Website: lowes
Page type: payment
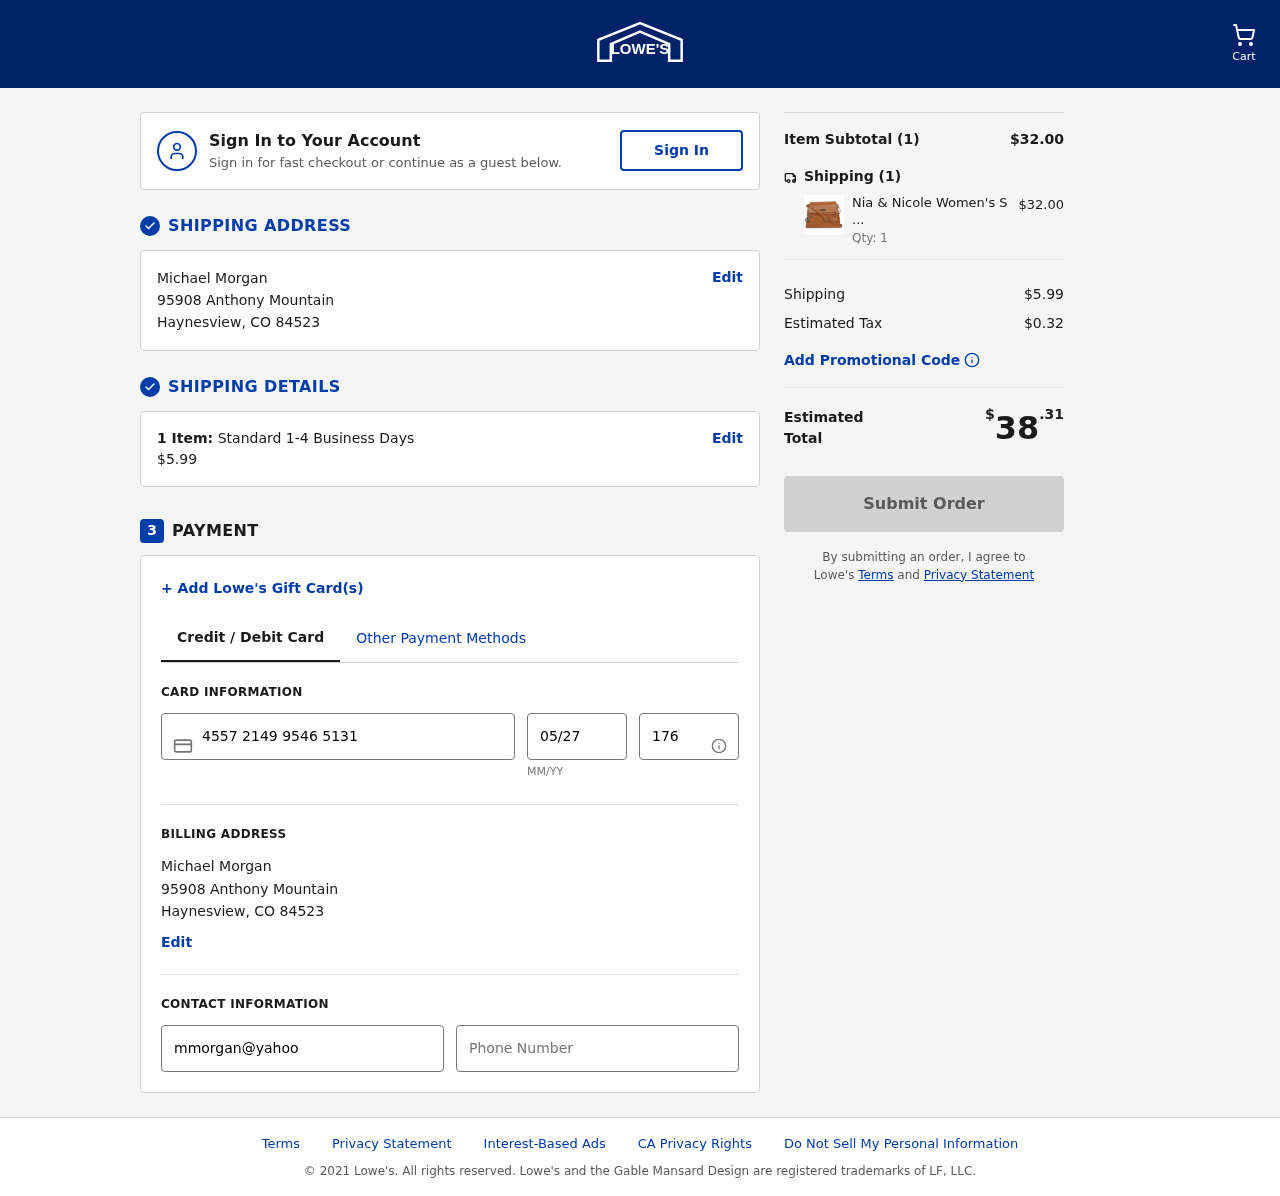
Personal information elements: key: PII_CARD_CVV
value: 176
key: PII_CARD_EXPIRY
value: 05/27
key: PII_CARD_NUMBER
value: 4557 2149 9546 5131
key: PII_CITY
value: Haynesview
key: PII_EMAIL
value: mmorgan@yahoo.com
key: PII_FULLNAME
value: Michael Morgan
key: PII_PHONE
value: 9999263965
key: PII_POSTCODE
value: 84523
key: PII_STATE_ABBR
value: CO
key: PII_STREET
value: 95908 Anthony Mountain
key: PII_FULLNAME2
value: Michael Morgan
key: PII_STREET2
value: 95908 Anthony Mountain
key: PII_CITY2
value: Haynesview
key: PII_STATE_ABBR2
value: CO
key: PII_POSTCODE2
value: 84523
Product elements: key: PRODUCT1_NAME
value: Nia & Nicole Women's Sling Bag (Tan)
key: PRODUCT1_PRICE
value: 32
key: PRODUCT1_QUANTITY
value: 1
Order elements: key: ORDER_NUM_ITEMS
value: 1
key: ORDER_SHIPPING_COST
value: $5.99
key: ORDER_NUM_ITEMS2
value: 1
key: ORDER_SUBTOTAL
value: $32.00
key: ORDER_NUM_ITEMS3
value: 1
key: ORDER_SHIPPING_COST2
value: $5.99
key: ORDER_TAX
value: $0.32
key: ORDER_TOTAL
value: $38.31